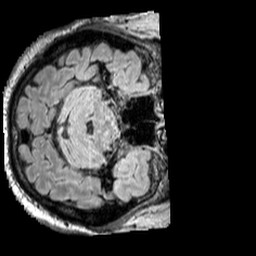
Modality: FLAIR
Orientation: axial
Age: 64
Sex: male
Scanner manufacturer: siemens
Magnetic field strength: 3 T
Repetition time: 5 s
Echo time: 0.387 s